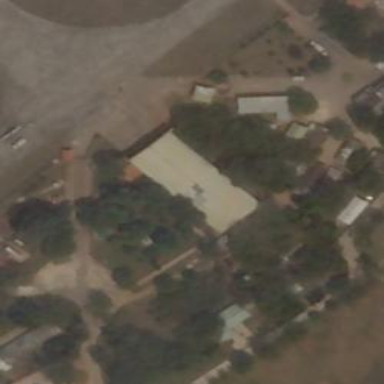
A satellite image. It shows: Building designed as airport hangar.